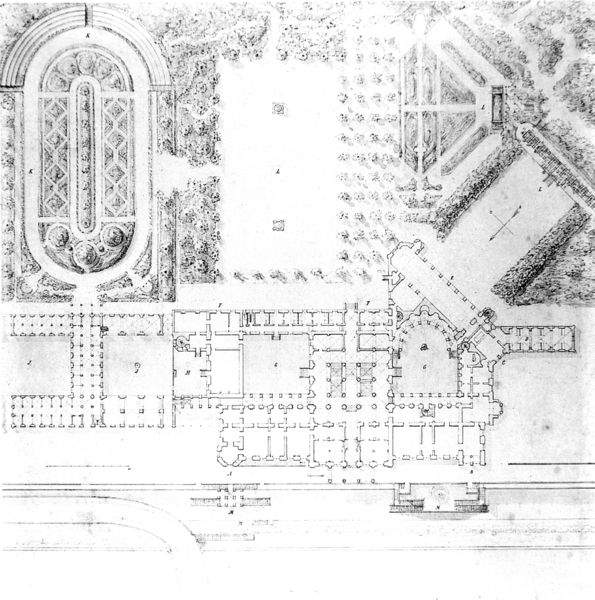
Titel: Entwurf zu einem Palast auf der Isaranhöhe in München - Grundriss
Künstler: Eduard Metzger
Standort: München
Institution: Bayerische Staatsbibliothek
Schlagwörter: baum, schatten, weiß, bäume, dreieck, blumen, fenster, frankreich, grau, hell, pfeiler, raum, schwarz, skizze, straße, stützen, säulen, zeichnung, zimmer, anlage, gebäude, haus, park, parkanlage, schloss, weg, wiese, muster, architektur, barock, feld, häuser, norden, busch, büsche, kirche, sträucher, wege, blatt, pflanzen, wald, brunnen, oval, garten, papier, bogen, türen, allee, grafik, graphik, hof, platz, saal, vogelperspektive, französisch, architecture, church, columns, court, hall, palace, white, aristocracy, black, formal, france, gray, grey, old, room, wall, sport, symmetrie, flowers, picture, print, plant, paterre, aufsicht, eingang, innenhof, loggia, burg, kloster, kreuz, rechteck, palast, draufsicht, kreuzung, paris, kreise, friedhof, räume, entwurf, bänke, rom, villa, geometrisch, karte, schattiert, alleen, statuen, grab, residenz, classical, sky, tree, obelisk, building, field, house, landscape, kapelle, houses, street, trees, village, beet, beete, baroque, plan, eingan, forest, grass, bushes, garden, path, plants, road, view, drawing, paper, prunk, black and white, bepflanzung, orangerie, castle, dots, illustration, line, outline, sketch, french, geometrie, cross, pen, baumgruppen, labyrinth, asymmetrie, höfe, riss, grundriss, royal, seine, etage, architekturzeichnung, bauplan, architekt, rondell, winkel, innenhöfe, schlossanlage, design, rome, innenräume, lageplan, seitenschiffe, vierung, gartenanlage, komplex, cathedral, ink, rectangle, floor plan, groundplan, square, walls, architect, buildings, elevation, manor, mansion, plans, scale, hecken, fountain, gardens, paths, dot, pots, circus, gebäudekomplex, school, rabatten, schlossgarten, aerial view, asymmetrisch, axis, baumreihen, box, engraving, ensemble, gartenkunst, geometric, gärtenanlagen, hyppodrom, klosterplan, landeplatz, landschaftsarchitektur, le notre, map, monastery, monks, paltz, parterre, pencil, pferderemmbahn, planz, rennbahn, symmetie, trabrennbahn, squares, aerial, planzeichnung, circle, lines, shapes, bush, horse, west, top, konstruiert, soil, south, urban, structure, louvre, round, alley, wing, north, planskizze, geometry, castel, französischer garten, geometrical, overhead, big, earth, diagram, scheme, europe, rennstrecke, triangle, bath, parc, laufbahn, cloister, maze, plane, versailles, plaza, architectural, estate, monastary, route, grotto, greenery, overview, blueprint, rooms, bulding, oval beete, rows, yard, lebrun, hippodrome, le norman, lay out, cluny, landscape design, classica, stadium, enter, mechanical, versaille, above, east, aristogracy, cathedra, 3 zimmer, busches, hallways#, hallways, birds-eye view, concourse, grounds, designs, structures, parking, blurprint, bird's eye, manse, chateux, chateu, tuilleri, schematics, compas, arror, birds-eye, stright, th, stadion, birdview, meter, barock säulen, yards, hekken, uwall, ancient map, achitecture, fort map, florplan, ersailles